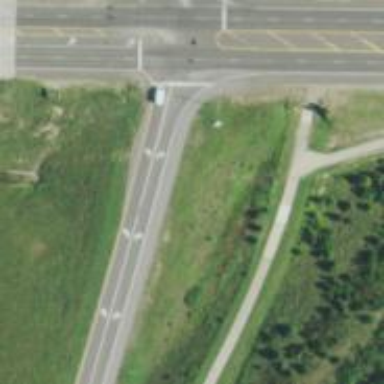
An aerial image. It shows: Trunk link highway.